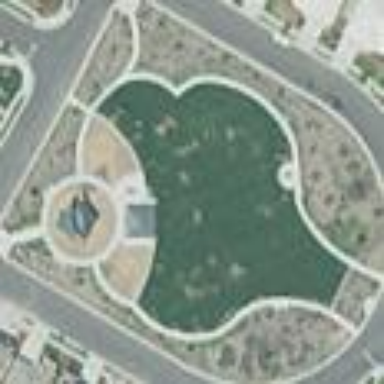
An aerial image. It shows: Lovely park for leisure and relaxation.